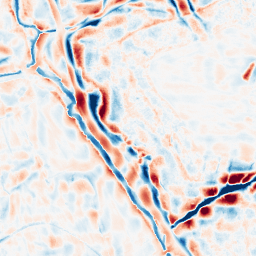
Category: wavelet
Decomposition family: wavelet_biorthogonal
Decomposition parameters: wavelet: bior4.4
level: 4
Upsampling method: cubic_catmull_rom
Upsampling parameters: scale: 2
Upsampling scale: 2